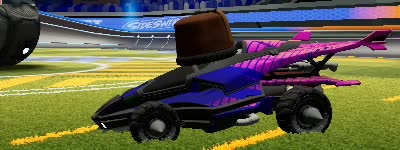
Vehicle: aftershock